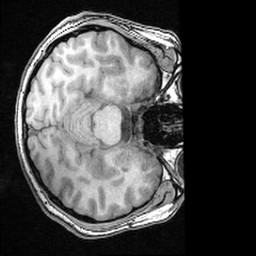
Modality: T1w
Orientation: axial
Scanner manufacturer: ge
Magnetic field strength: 3 T
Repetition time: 0.008572 s
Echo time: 0.003384 s